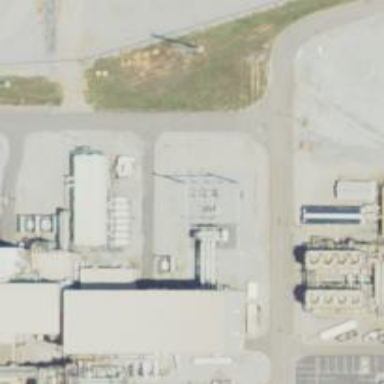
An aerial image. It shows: Switch for power supply.